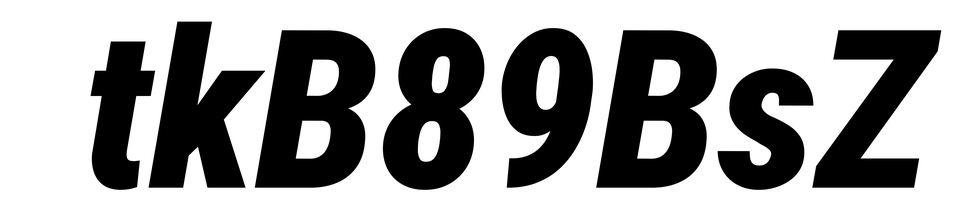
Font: Roboto-Italic_Condensed_Black_Italic